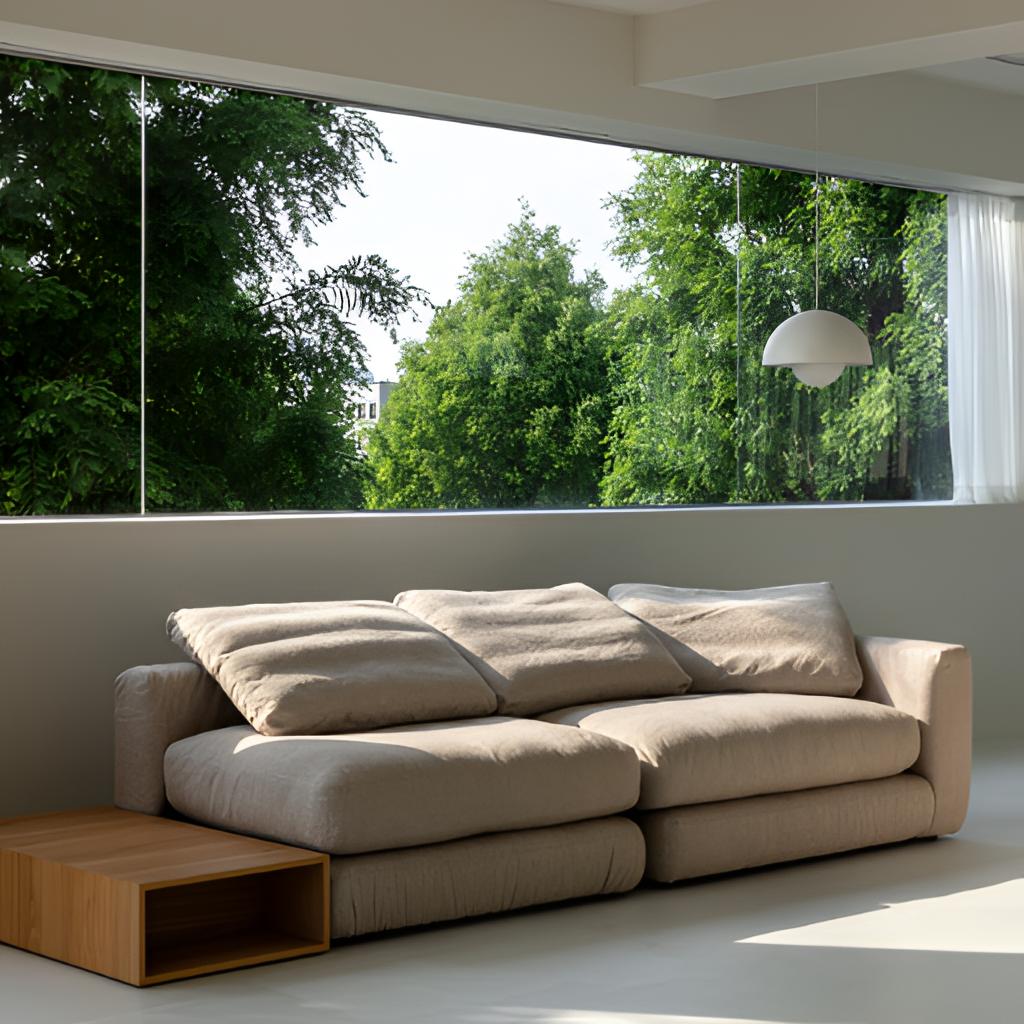
fabric sectional sofa, living room, white paint wallpaper, with solid pattern, modern, white wood flooring, with plank pattern